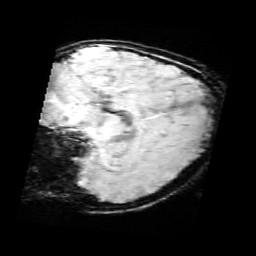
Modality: SWI
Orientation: sagittal
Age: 10
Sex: female
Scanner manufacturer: siemens
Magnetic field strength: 3 T
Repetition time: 0.027 s
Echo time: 0.02 s